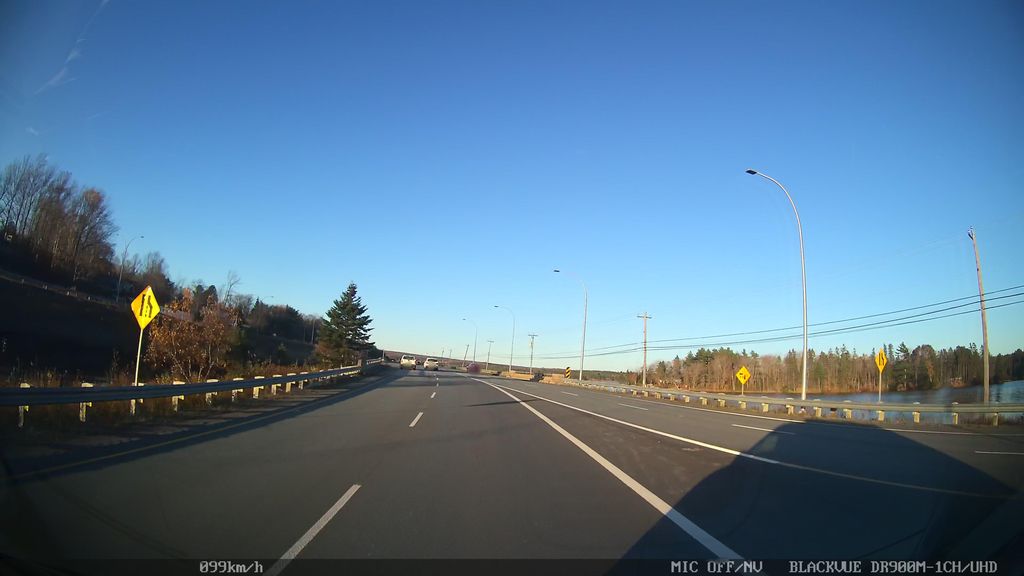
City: halifax